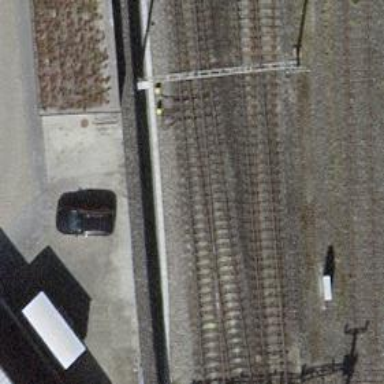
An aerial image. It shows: Railway siding with one electrified track and contact line.